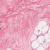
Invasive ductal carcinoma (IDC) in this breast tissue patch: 0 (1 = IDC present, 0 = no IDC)